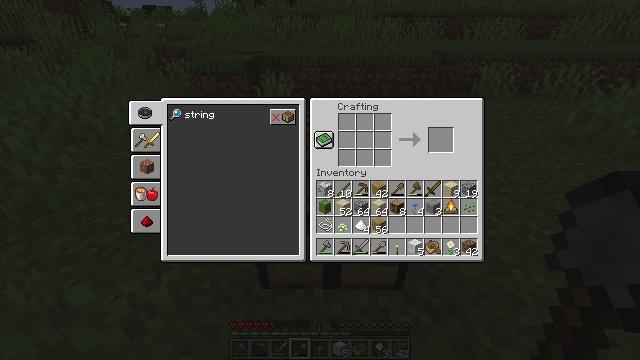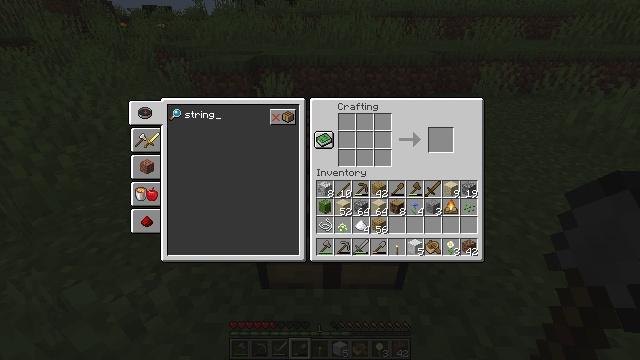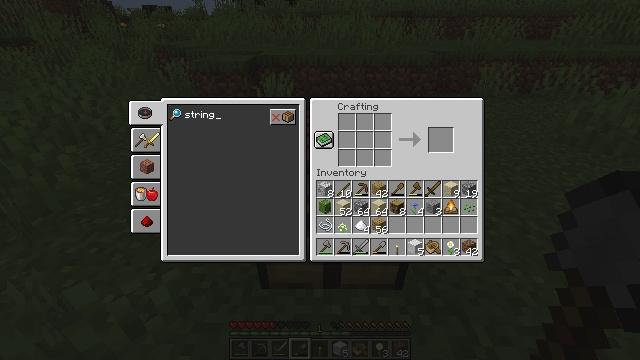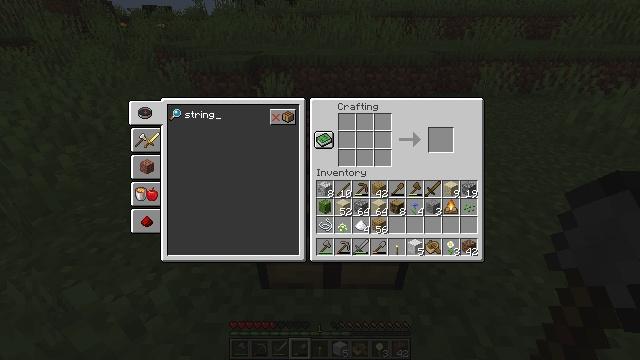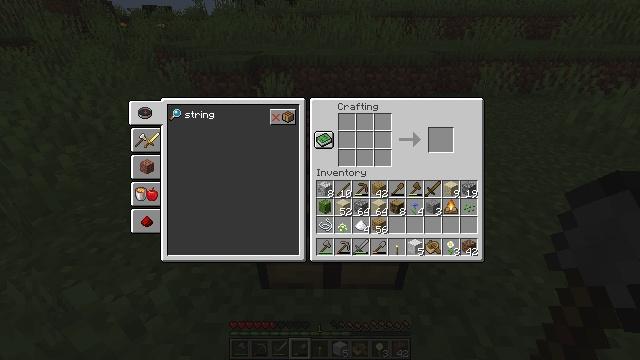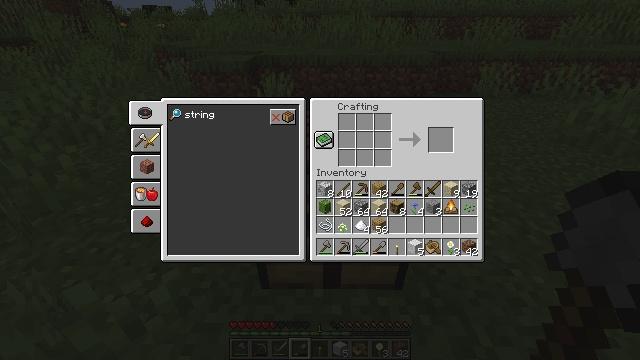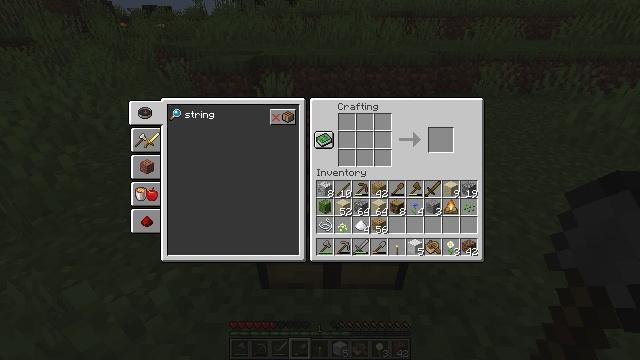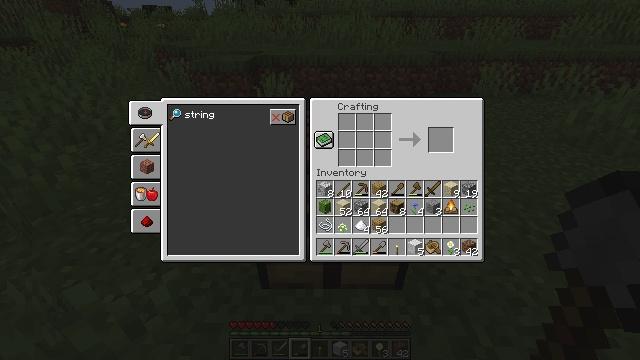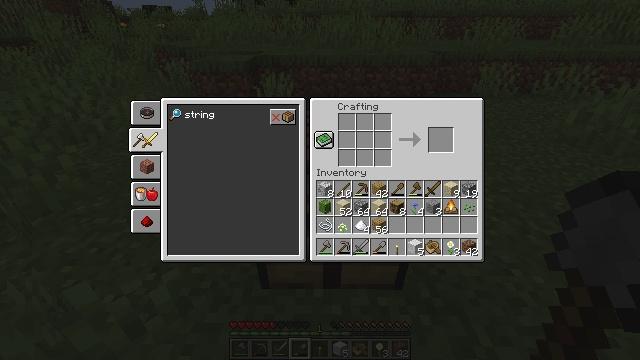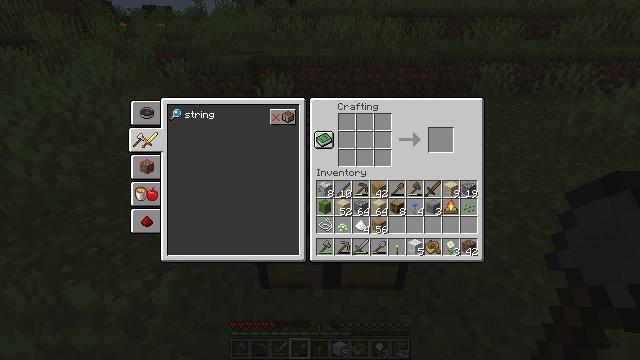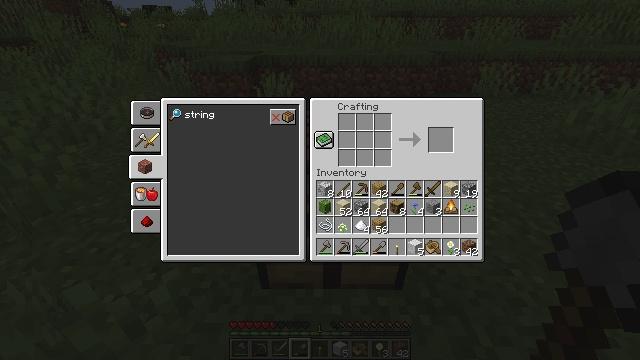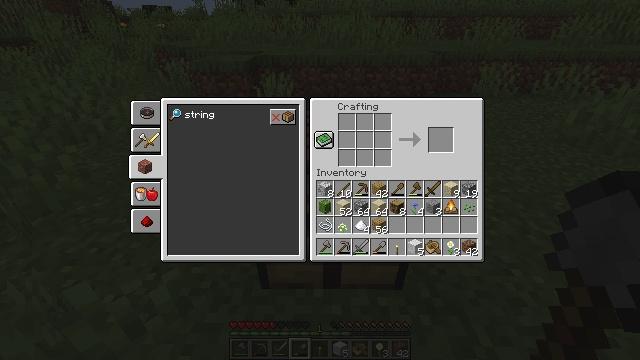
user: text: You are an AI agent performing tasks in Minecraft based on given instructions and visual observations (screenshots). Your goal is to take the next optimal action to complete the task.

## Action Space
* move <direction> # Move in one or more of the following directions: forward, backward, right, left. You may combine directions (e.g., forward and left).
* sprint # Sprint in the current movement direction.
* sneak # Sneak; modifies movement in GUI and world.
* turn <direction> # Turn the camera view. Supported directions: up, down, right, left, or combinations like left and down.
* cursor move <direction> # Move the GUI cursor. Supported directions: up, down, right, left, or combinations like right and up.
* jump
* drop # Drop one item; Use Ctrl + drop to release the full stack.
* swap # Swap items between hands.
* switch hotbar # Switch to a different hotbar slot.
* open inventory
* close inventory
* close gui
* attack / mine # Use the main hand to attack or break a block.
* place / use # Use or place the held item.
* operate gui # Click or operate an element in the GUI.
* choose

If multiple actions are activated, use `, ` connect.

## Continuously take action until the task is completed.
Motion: motion action
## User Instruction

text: Drop some sugar.
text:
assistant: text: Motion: no_op
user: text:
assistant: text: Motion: no_op
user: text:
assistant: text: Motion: no_op
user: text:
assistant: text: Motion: no_op
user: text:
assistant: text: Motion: cursor move left and up
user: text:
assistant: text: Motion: cursor move left and up
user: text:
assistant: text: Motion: no_op
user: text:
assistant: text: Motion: no_op
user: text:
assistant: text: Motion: no_op
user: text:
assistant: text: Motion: cursor move right and down
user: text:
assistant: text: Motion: cursor move down
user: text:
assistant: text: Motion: cursor move right and down
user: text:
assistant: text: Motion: cursor move down
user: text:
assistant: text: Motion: no_op
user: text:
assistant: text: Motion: operate gui
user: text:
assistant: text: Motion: operate gui
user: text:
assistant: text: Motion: operate gui
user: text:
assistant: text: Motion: no_op
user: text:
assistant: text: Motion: no_op
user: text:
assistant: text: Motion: no_op
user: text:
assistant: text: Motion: no_op
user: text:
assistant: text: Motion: no_op
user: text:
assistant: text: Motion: no_op
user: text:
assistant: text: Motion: no_op
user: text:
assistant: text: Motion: cursor move down
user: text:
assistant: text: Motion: no_op
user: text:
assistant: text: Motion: operate gui
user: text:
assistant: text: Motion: operate gui
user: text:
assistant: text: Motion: operate gui
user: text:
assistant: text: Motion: cursor move down